The plot is a Hilbert-envelope spectrum of a rotating bearing's acceleration signal, annotated with the bearing's characteristic defect frequencies. Diagnose the bearing from this image, choosing from: normal, inner_race, outer_race, ball.
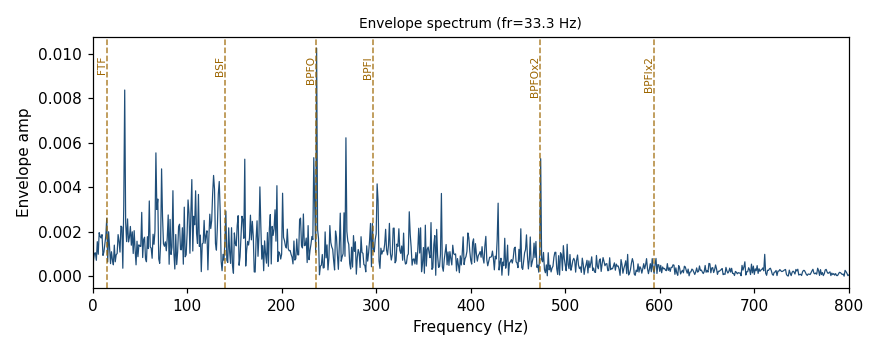
Answer: outer_race